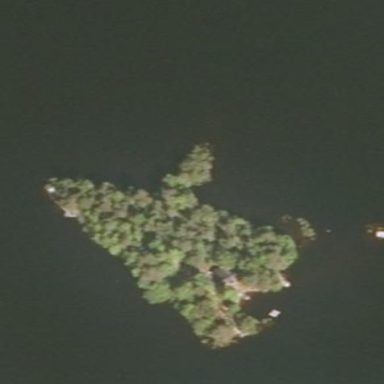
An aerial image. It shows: Image showing island.